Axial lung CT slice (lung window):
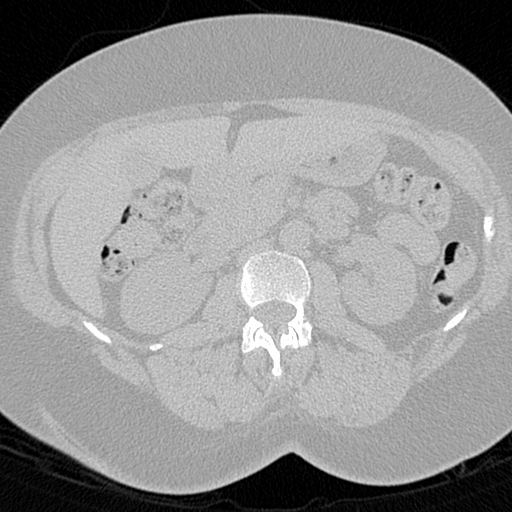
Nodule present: no